Interaction volume radius: 5 \u00c5
Interaction volume height: 10 \u00c5
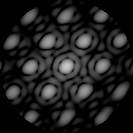
Disorder parameter: 0.1165